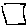
Label: square